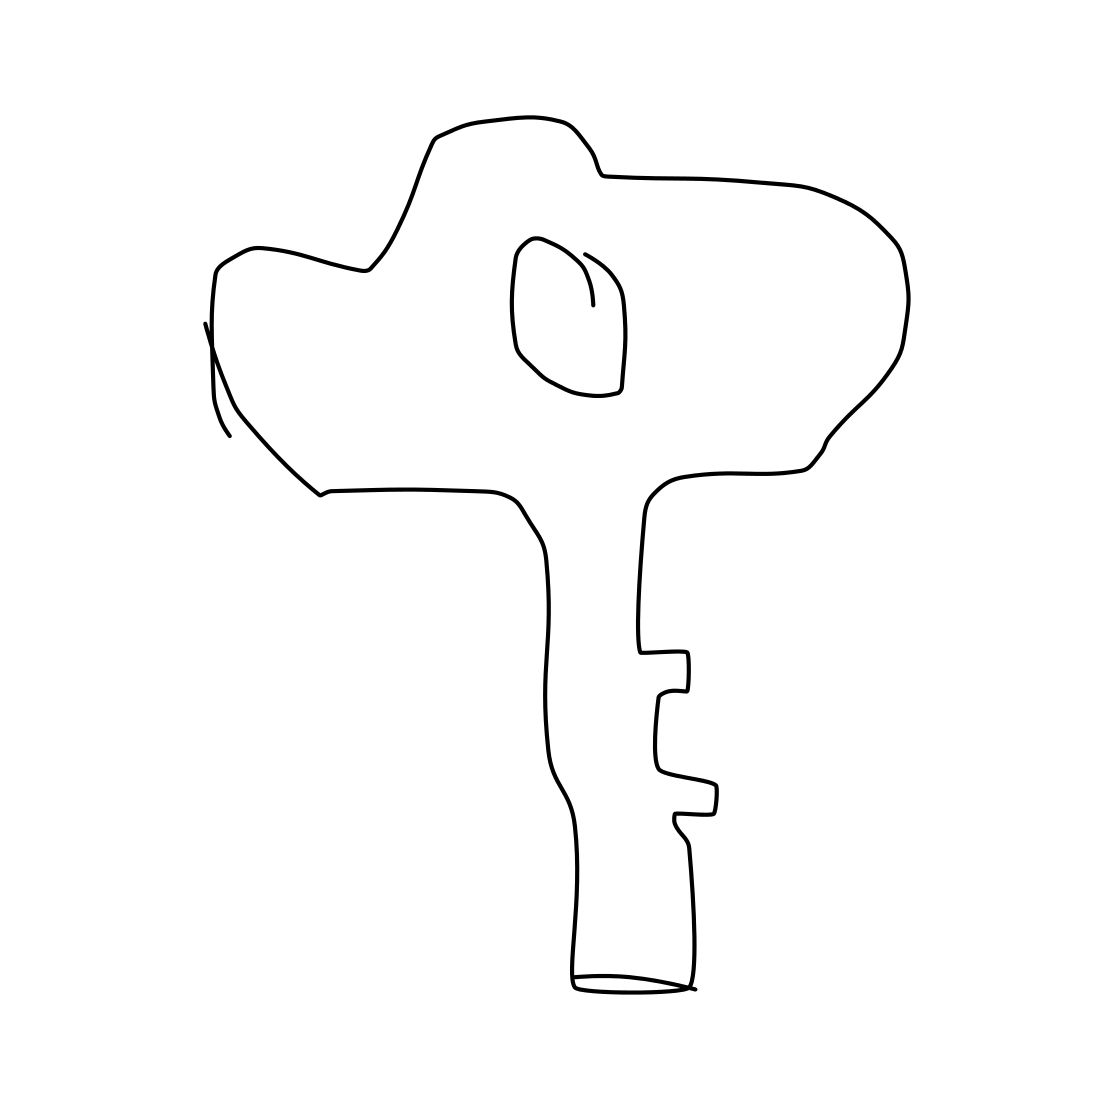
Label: key